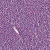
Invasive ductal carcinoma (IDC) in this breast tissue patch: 1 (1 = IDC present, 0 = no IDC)